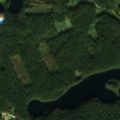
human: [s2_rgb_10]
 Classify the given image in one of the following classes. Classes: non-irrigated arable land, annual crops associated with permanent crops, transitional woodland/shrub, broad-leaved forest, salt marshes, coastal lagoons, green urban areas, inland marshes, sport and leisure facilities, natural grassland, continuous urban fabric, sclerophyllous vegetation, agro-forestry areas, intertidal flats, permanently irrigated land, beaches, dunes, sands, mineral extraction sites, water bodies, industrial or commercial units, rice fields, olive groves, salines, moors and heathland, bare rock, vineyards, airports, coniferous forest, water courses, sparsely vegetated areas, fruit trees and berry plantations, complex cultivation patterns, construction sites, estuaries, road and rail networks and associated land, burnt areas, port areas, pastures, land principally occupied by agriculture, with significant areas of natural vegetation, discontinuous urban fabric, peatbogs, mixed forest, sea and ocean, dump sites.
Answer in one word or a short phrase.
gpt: land principally occupied by agriculture, with significant areas of natural vegetation, coniferous forest, water bodies